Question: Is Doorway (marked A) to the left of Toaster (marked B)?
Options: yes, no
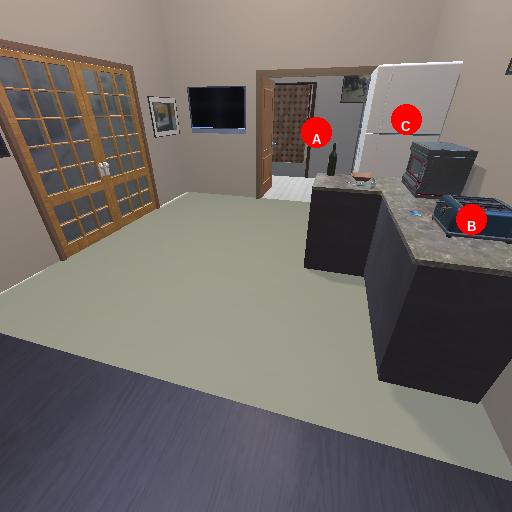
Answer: yes